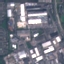
Land use / land cover: Industrial